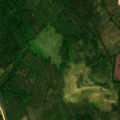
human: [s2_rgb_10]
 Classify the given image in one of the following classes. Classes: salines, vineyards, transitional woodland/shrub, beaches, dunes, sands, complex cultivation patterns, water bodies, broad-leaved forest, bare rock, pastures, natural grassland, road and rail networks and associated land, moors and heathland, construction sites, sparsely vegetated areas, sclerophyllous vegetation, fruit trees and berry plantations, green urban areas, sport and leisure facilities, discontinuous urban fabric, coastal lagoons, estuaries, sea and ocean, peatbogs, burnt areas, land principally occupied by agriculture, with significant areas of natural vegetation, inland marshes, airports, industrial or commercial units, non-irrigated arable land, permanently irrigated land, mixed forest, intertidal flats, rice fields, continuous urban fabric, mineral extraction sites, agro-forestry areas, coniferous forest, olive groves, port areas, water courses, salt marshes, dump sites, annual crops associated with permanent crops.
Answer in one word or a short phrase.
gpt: coniferous forest, mixed forest, transitional woodland/shrub, peatbogs